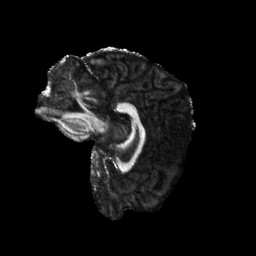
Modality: FA
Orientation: sagittal
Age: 27
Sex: female
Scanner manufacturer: siemens
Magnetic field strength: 6.98 T
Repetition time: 7.08 s
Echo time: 0.0756 s